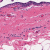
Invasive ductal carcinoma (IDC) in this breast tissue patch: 0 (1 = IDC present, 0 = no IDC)